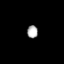
Tissue: lung
Cell type: Myeloid cells
Senescence score: 0.2161
Nuclear area (px): 132
Mean DAPI intensity: 175.667